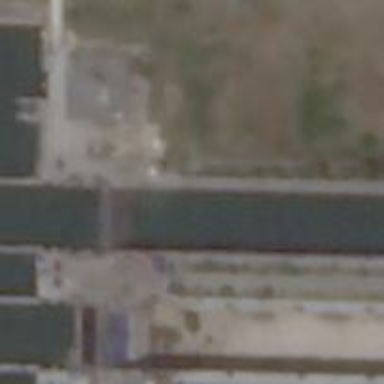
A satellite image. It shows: Lock gate on waterway.